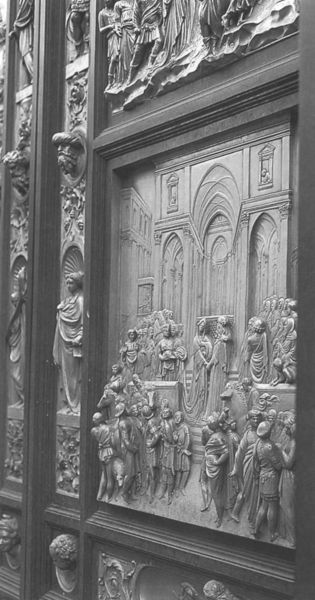
Titel: Paradiestür (Osttür)
Künstler: Lorenzo Ghiberti
Standort: Florenz, Baptisterium (EU - I - Toskana)
Schlagwörter: gruppe, mann, frauen, menschen, fenster, frau, holz, köpfe, männer, raum, szene, säulen, tür, leute, ornament, architektur, rahmen, stehen, kirche, stehend, kind, paar, gotik, renaissance, engel, skulptur, relief, mauer, saal, figuren, thron, weiber, ornamente, bögen, nische, angel, treffen, fries, quadrate, römer, gotisch, kasetten, muschel, fresko, turban, geschnitzt, türke, osmane, kinderkopf, gurppe, paar köpfe, stucko